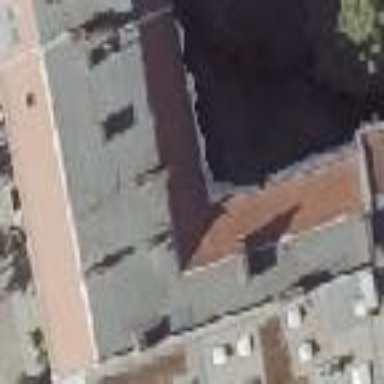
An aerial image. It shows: Residential building with distinctive double saltbox roof shape.